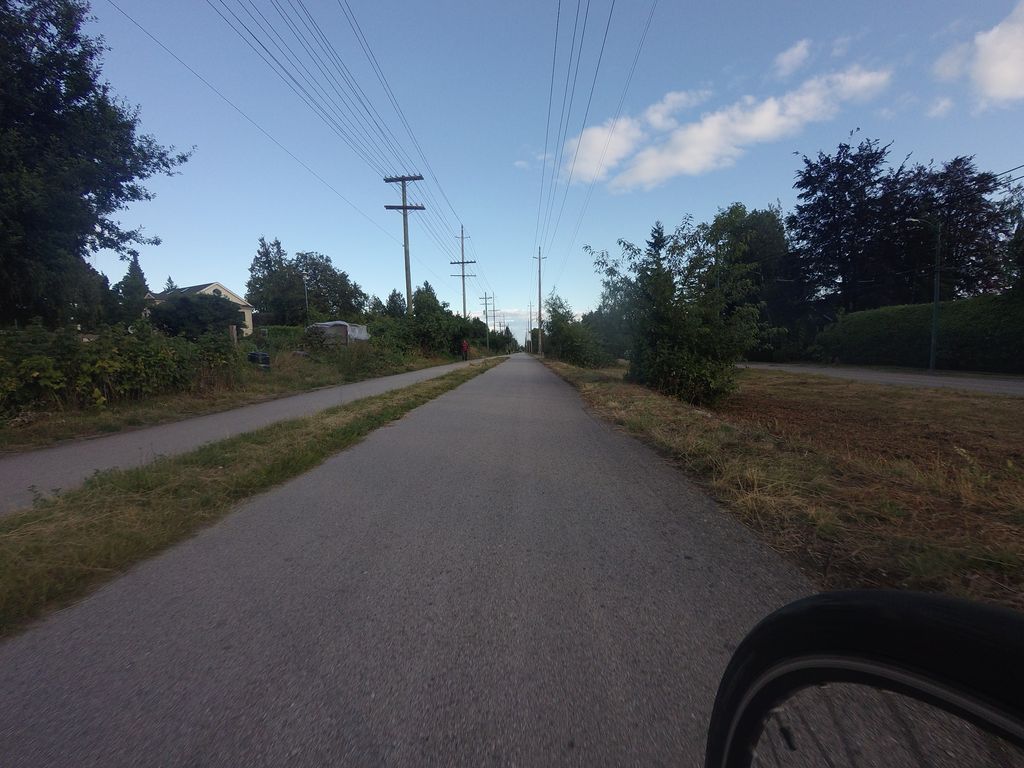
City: vancouver